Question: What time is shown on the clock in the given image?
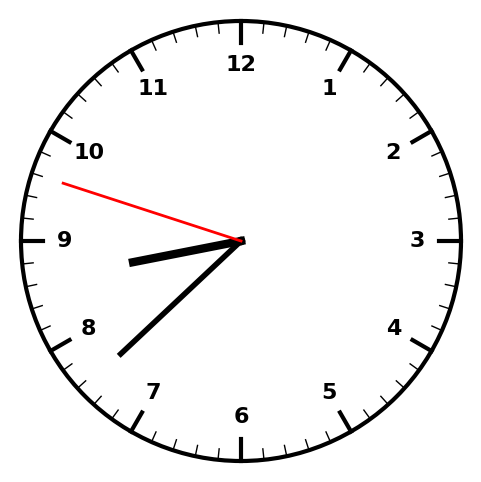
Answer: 08:37:48